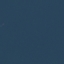
Land use / land cover: SeaLake